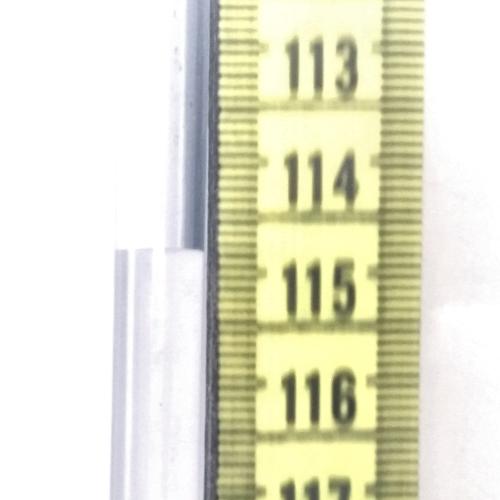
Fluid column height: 114.8 cm